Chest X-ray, PA view. Patient: 62 years old, sex M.
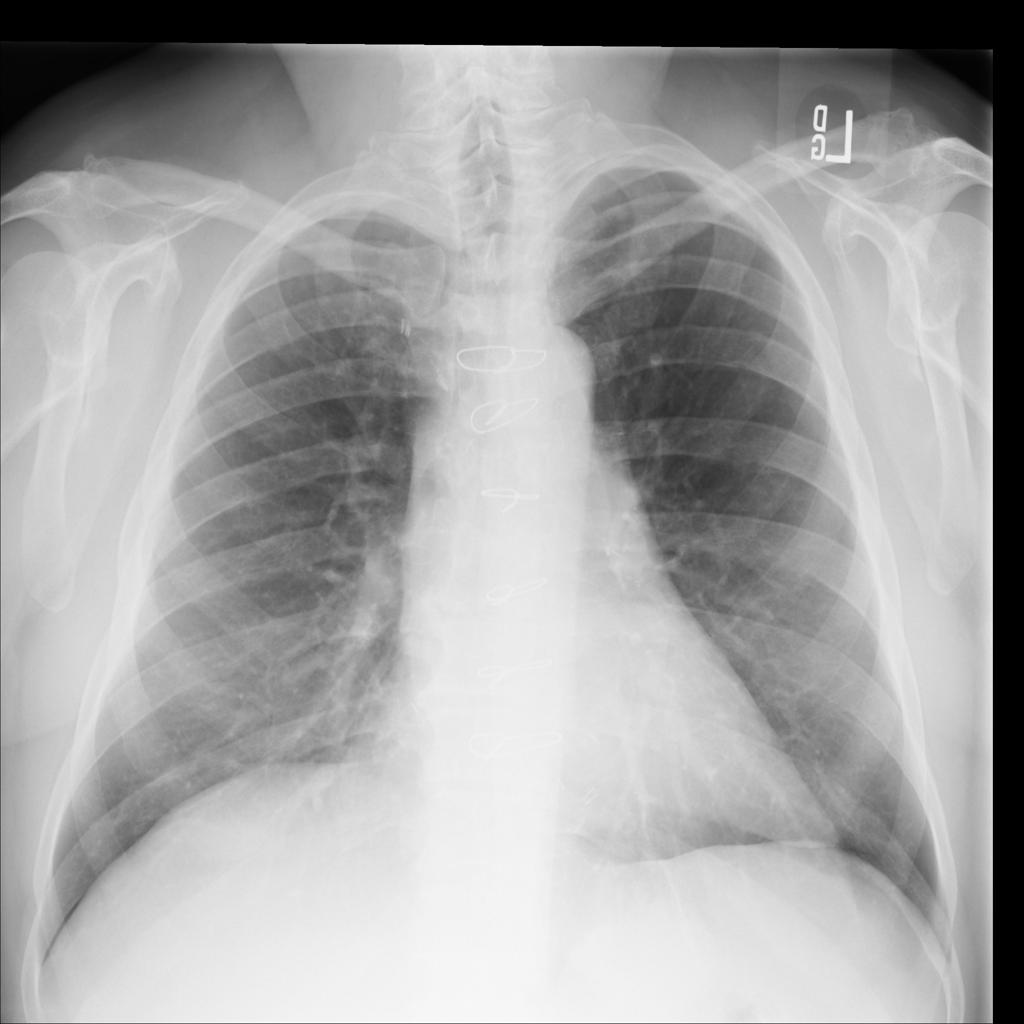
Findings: Atelectasis